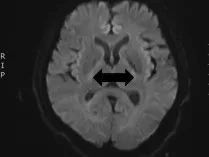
(B,C) Diffusion-weighted imaging (DWI) showing Wernicke's encephalopathy (WE) changes in the bilateral basal ganglia.
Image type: radiology (mri)